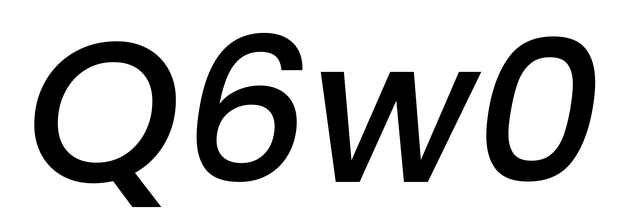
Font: Poppins-MediumItalic